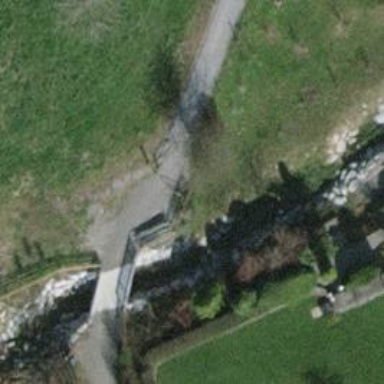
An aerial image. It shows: Double openable cycle barrier.